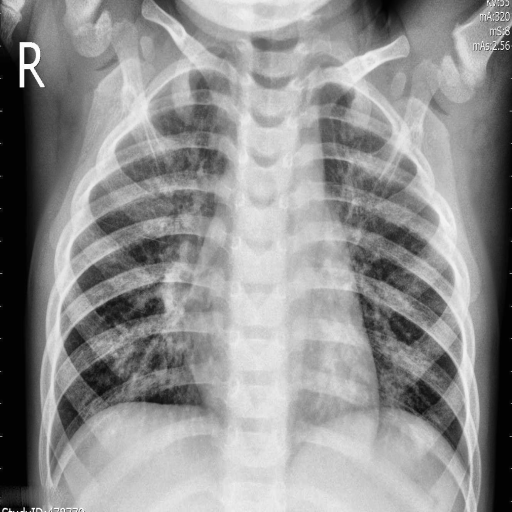
Finding: PNEUMONIA